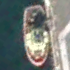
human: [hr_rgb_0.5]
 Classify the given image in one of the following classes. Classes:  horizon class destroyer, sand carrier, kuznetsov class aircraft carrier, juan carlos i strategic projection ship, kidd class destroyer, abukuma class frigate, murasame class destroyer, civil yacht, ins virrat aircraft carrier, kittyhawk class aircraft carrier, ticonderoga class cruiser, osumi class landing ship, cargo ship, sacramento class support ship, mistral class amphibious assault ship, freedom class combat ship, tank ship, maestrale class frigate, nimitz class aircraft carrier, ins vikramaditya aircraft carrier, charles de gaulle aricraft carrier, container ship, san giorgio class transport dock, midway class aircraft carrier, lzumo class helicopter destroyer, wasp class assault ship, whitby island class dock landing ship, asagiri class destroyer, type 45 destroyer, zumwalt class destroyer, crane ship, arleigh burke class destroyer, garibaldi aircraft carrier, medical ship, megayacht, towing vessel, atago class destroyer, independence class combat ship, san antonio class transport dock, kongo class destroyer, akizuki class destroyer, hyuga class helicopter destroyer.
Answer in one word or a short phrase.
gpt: Towing vessel